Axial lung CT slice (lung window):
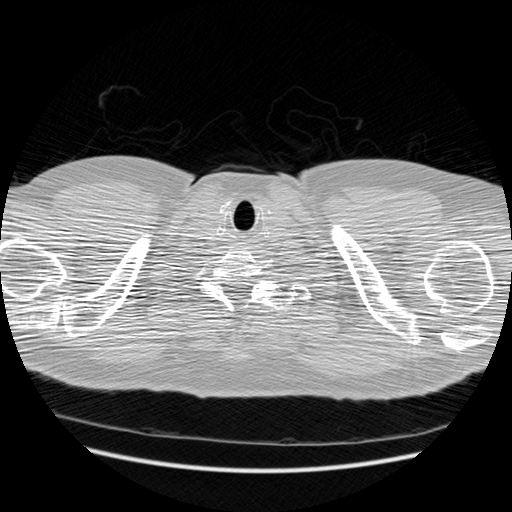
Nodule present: no